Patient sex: M
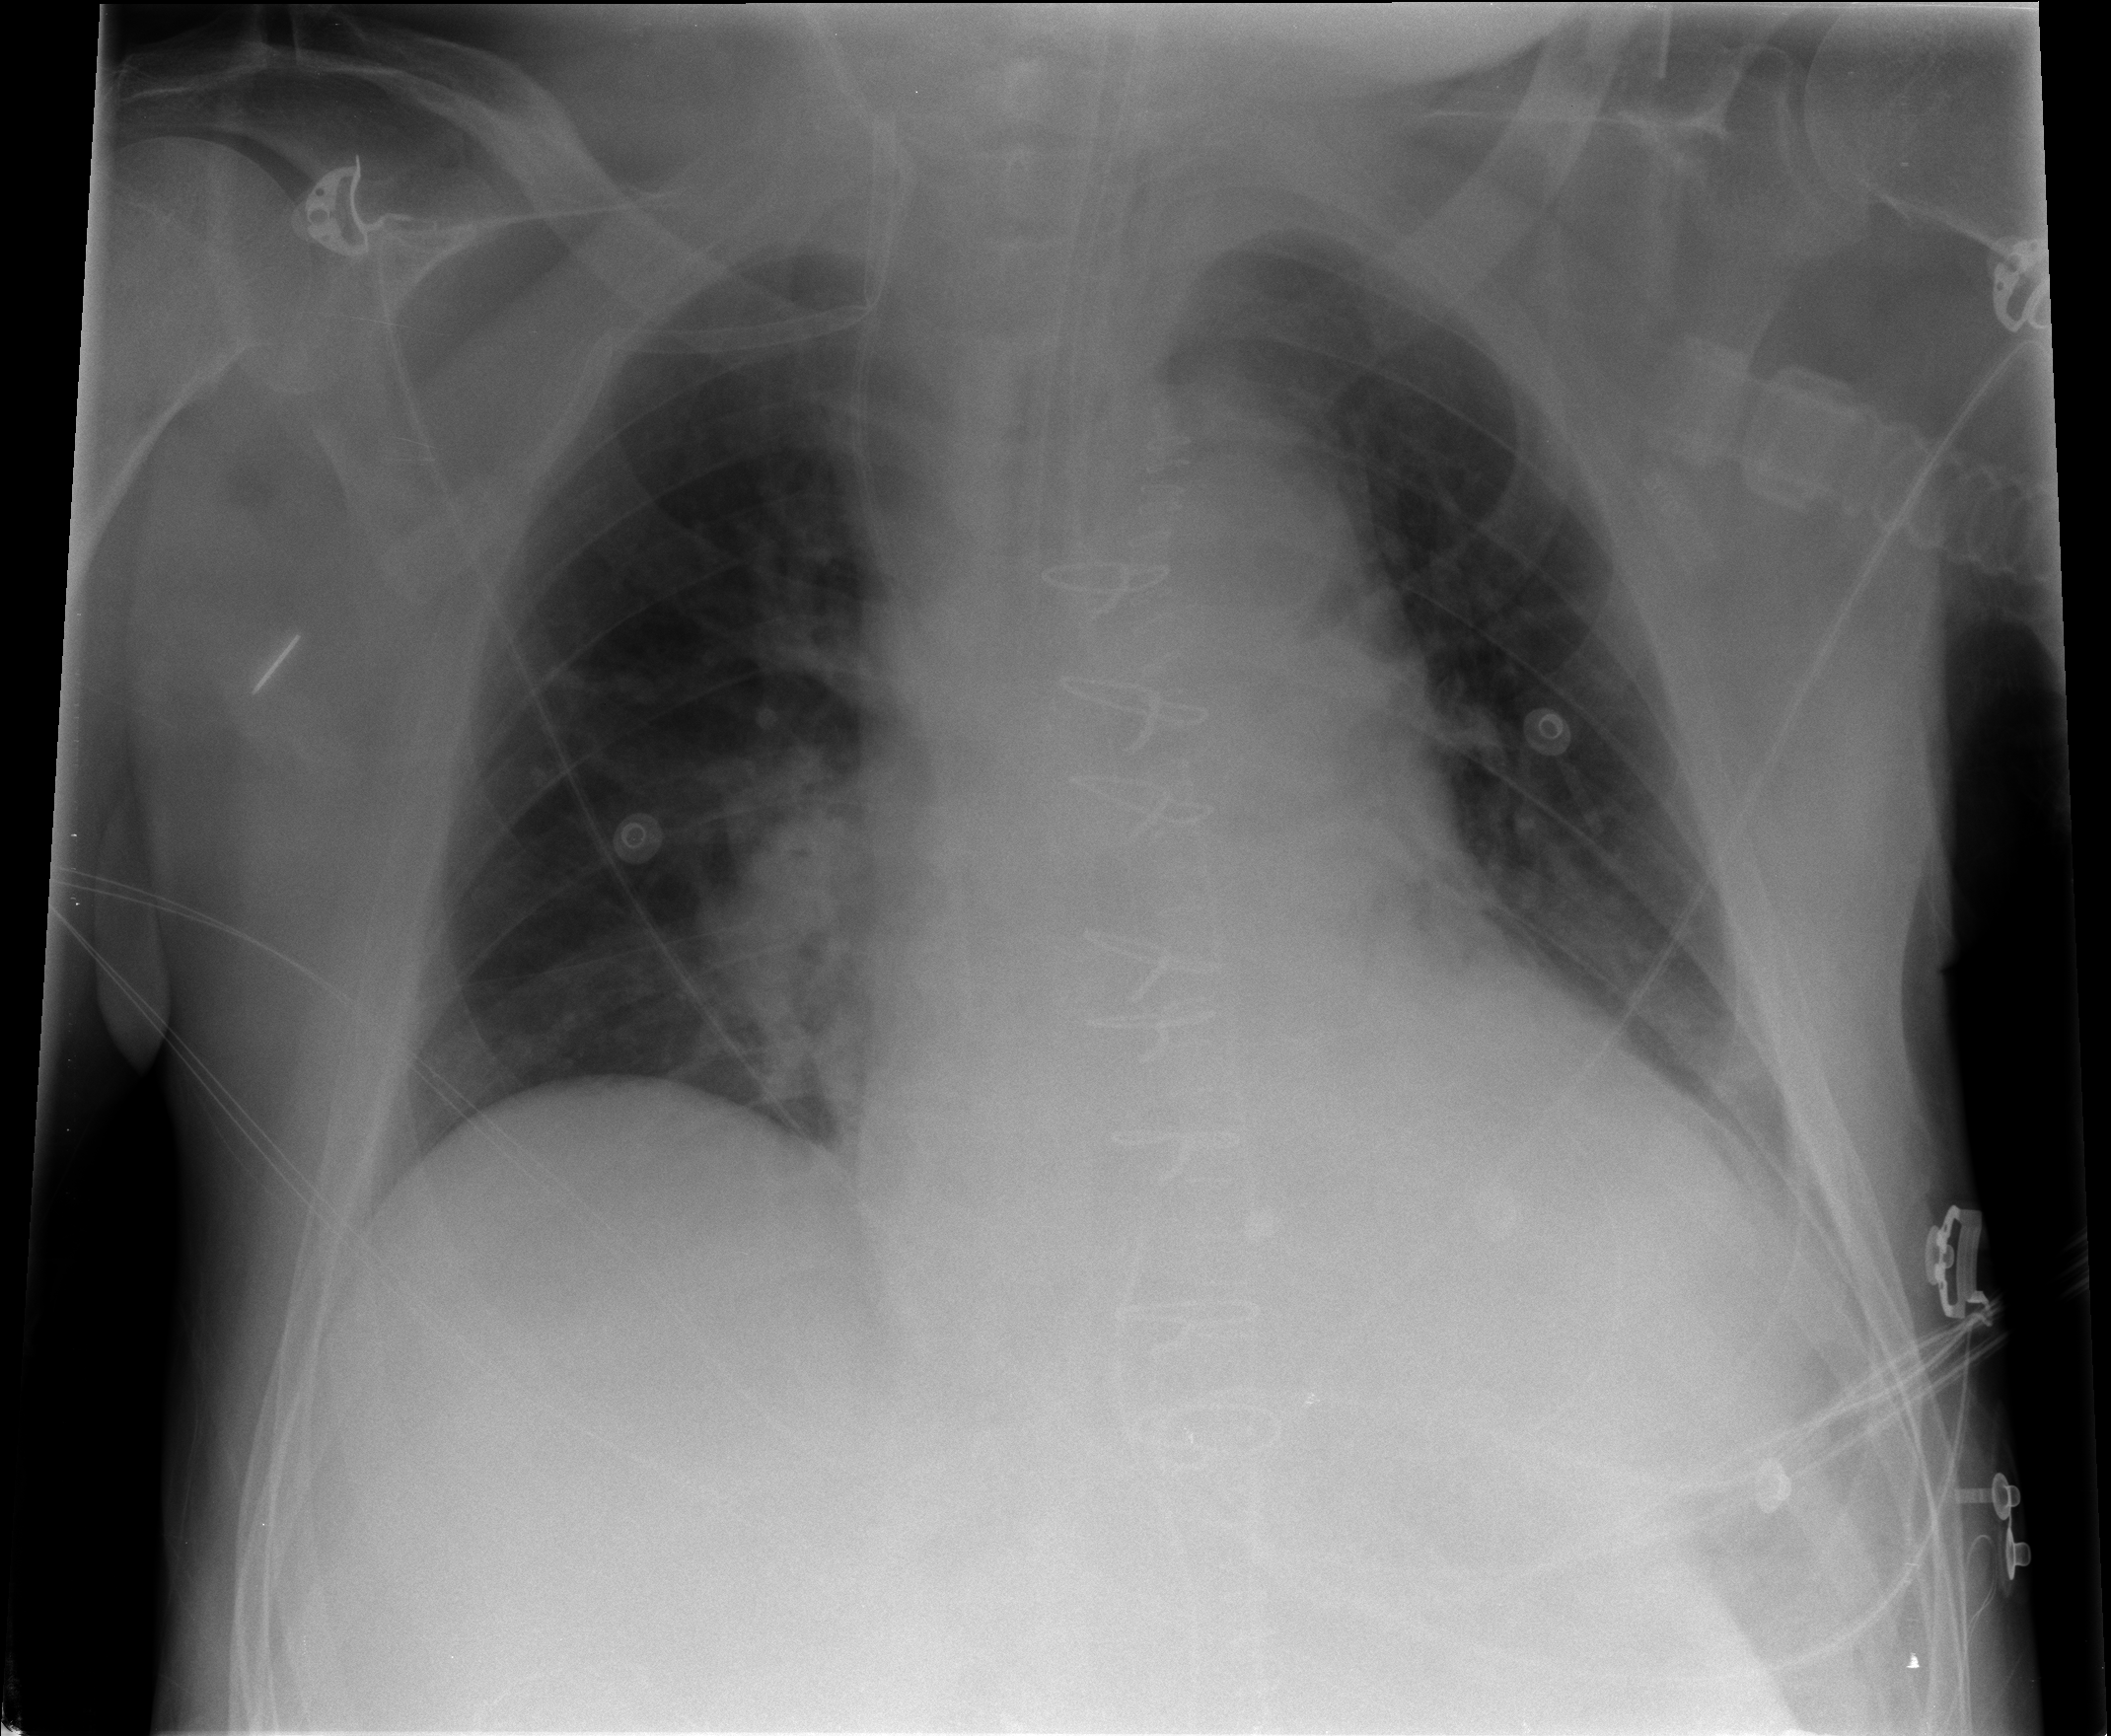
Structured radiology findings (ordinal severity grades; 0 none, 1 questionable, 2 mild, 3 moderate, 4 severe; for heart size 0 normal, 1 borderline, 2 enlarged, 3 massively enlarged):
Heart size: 1
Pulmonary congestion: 2
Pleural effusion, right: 0
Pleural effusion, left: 2
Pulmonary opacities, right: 0
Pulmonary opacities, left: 0
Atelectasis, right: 0
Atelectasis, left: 0